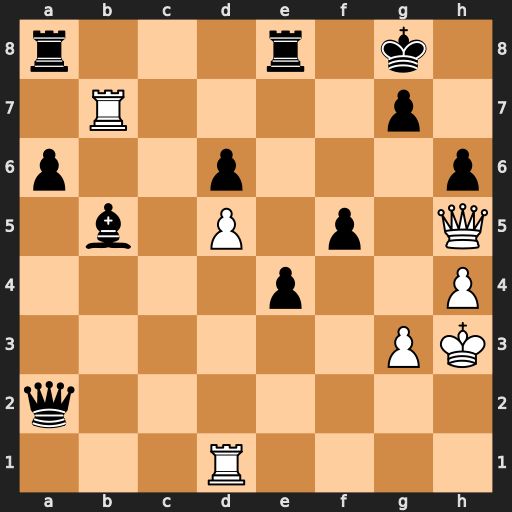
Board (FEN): r3r1k1/1R4p1/p2p3p/1b1P1p1Q/4p2P/6PK/q7/3R4
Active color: w
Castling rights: -
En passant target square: -
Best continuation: Qf7+ Kh8 Qxg7#